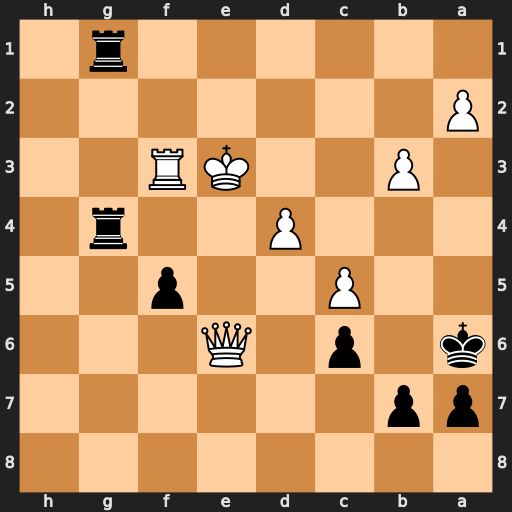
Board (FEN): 8/pp6/k1p1Q3/2P2p2/3P2r1/1P2KR2/P7/6r1
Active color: b
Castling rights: -
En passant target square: -
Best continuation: Re1+ Kd3 Rxe6